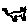
Label: cat